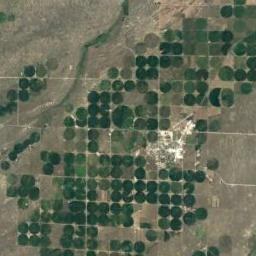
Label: circular_farmland